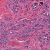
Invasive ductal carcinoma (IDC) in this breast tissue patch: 0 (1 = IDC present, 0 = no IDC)